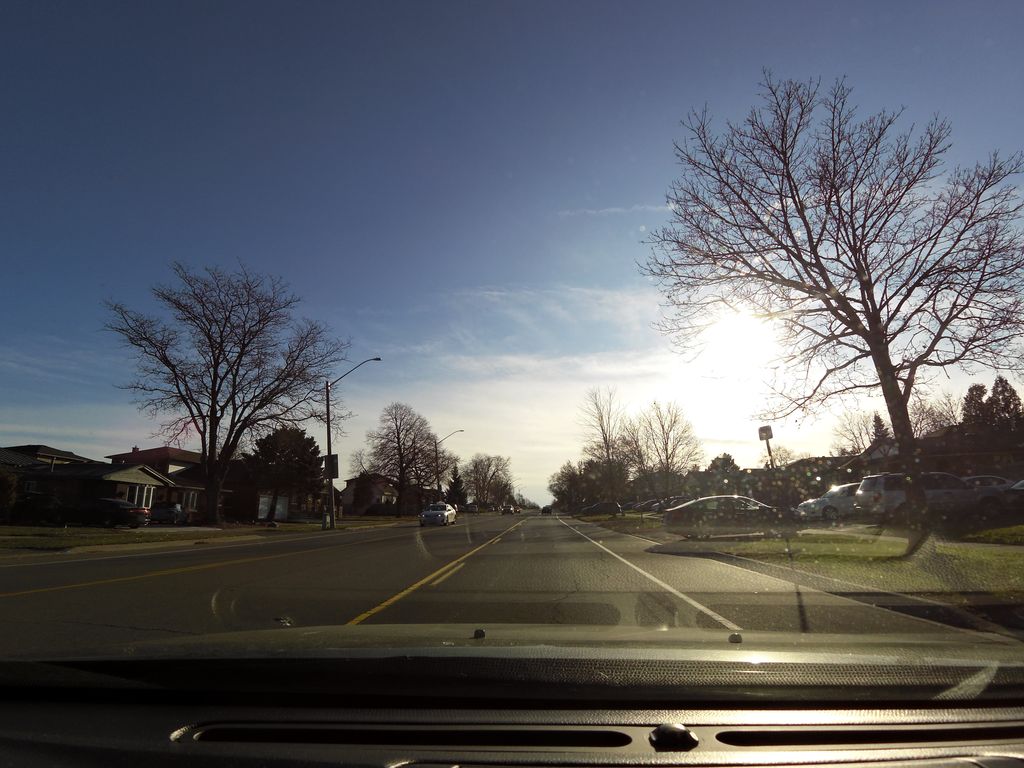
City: hamilton